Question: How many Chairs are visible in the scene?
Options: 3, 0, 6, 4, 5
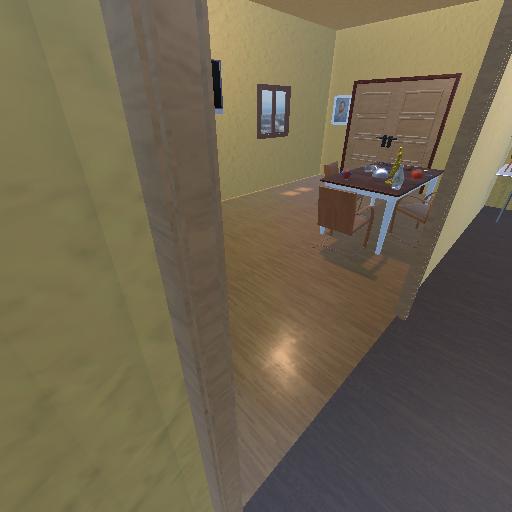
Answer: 3